Brain MRI, modality: hrT2
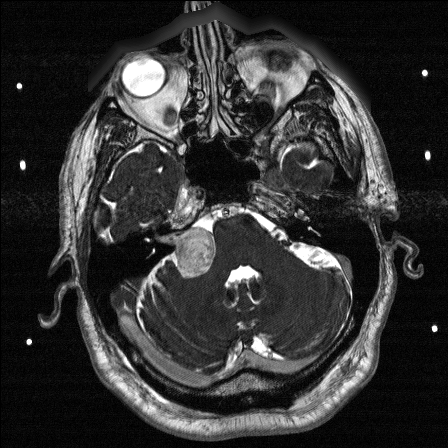